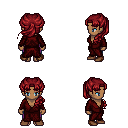
a pixel art fantasy rpg character, female body template, human, dark skin, red robe, magenta pants, brunette princess hairstyle, brown shoes, four views (front, back, left, right), 2x2 character sprite sheet, small pixel art, hard edges, no anti-aliasing